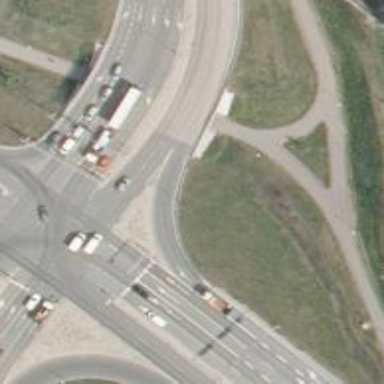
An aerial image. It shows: Asphalt road with secondary link designation.